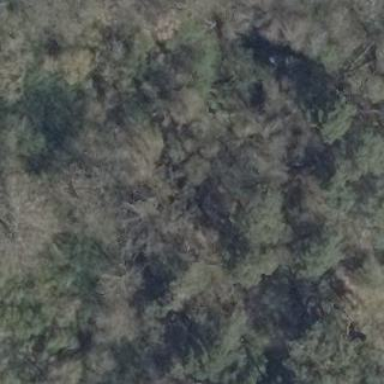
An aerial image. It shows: Forest area.